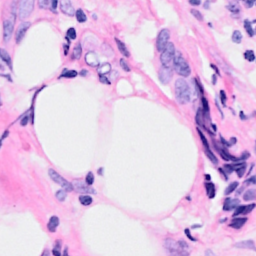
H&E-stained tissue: Breast